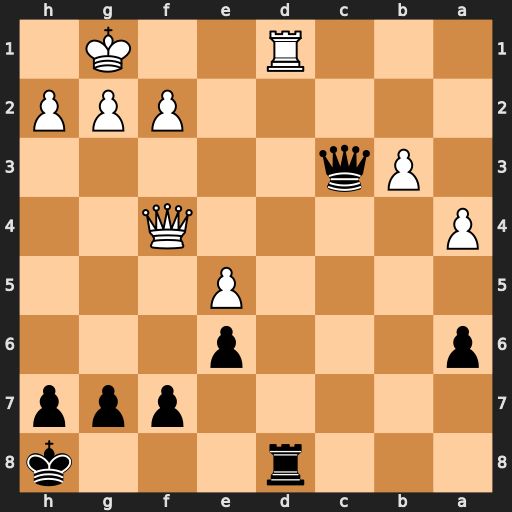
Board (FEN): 3r3k/5ppp/p3p3/4P3/P4Q2/1Pq5/5PPP/3R2K1
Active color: b
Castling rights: -
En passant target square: -
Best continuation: Rxd1#